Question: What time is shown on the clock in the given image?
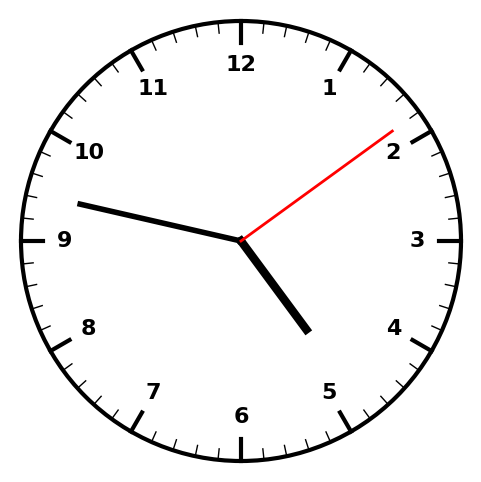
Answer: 04:47:09